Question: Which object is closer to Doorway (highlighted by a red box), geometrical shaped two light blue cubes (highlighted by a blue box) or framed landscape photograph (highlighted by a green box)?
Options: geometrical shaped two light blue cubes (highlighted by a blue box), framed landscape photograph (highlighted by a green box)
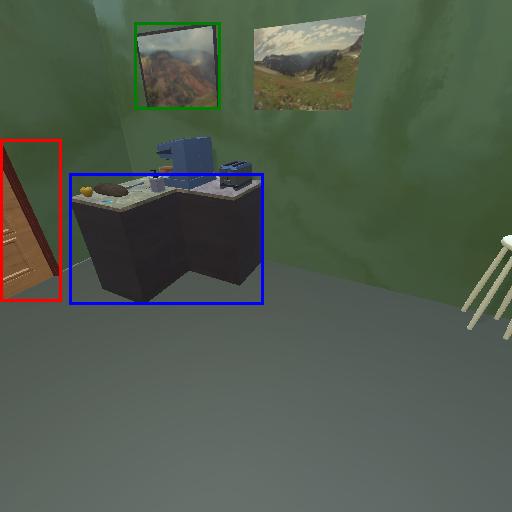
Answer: geometrical shaped two light blue cubes (highlighted by a blue box)